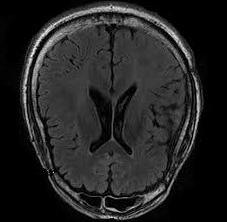
Label: notumor